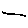
Label: line